Interaction volume radius: 10 \u00c5
Interaction volume height: 15 \u00c5
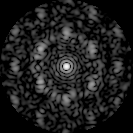
Disorder parameter: 0.678